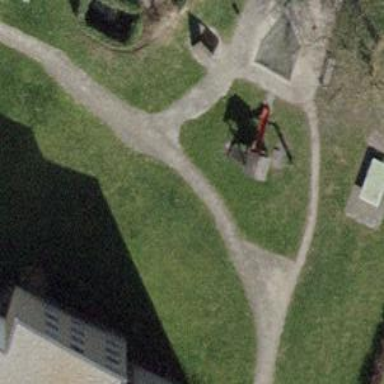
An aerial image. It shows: Playground with slide.